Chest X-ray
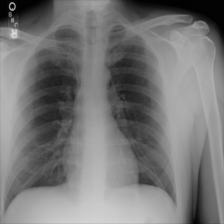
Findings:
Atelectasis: negative
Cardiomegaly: negative
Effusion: negative
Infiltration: negative
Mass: negative
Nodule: negative
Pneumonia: negative
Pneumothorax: negative
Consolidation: negative
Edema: negative
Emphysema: negative
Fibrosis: negative
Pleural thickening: negative
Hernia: negative